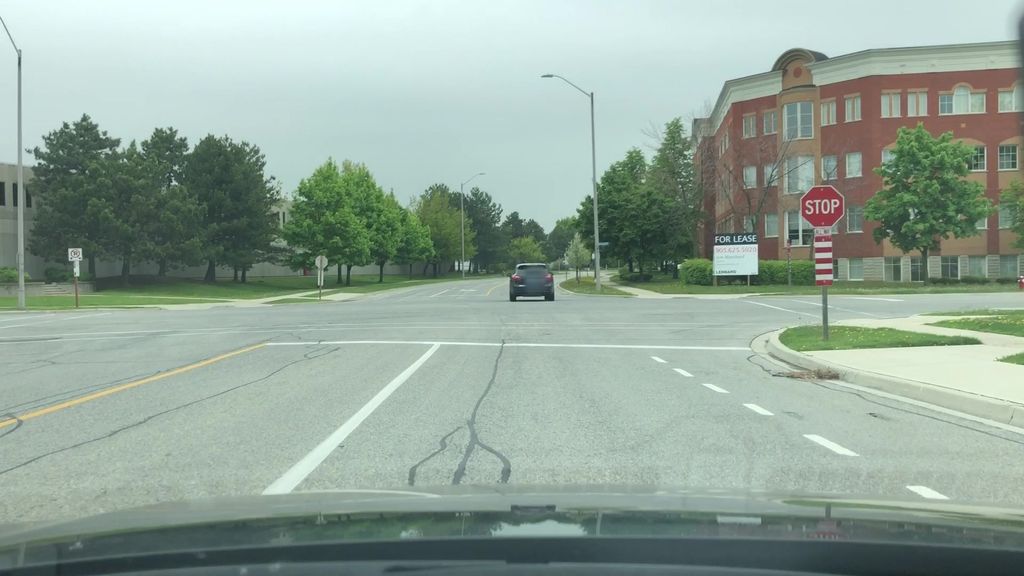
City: toronto